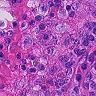
Metastatic tissue present: no